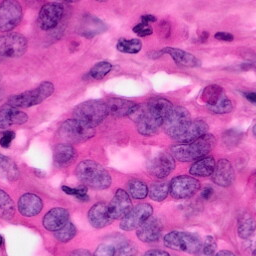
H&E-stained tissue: Pancreatic